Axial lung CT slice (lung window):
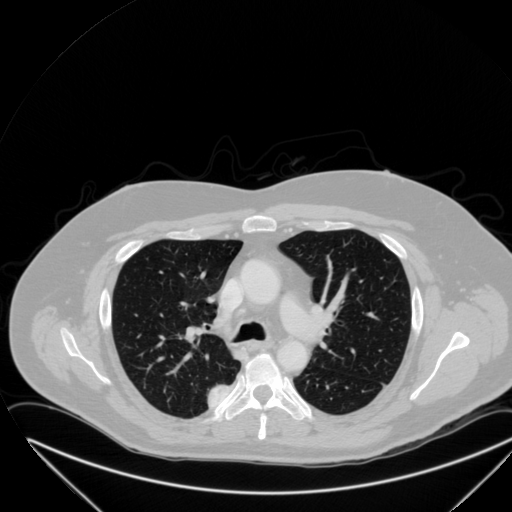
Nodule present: yes
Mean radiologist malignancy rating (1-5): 4